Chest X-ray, PA view. Patient: 29 years old, sex M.
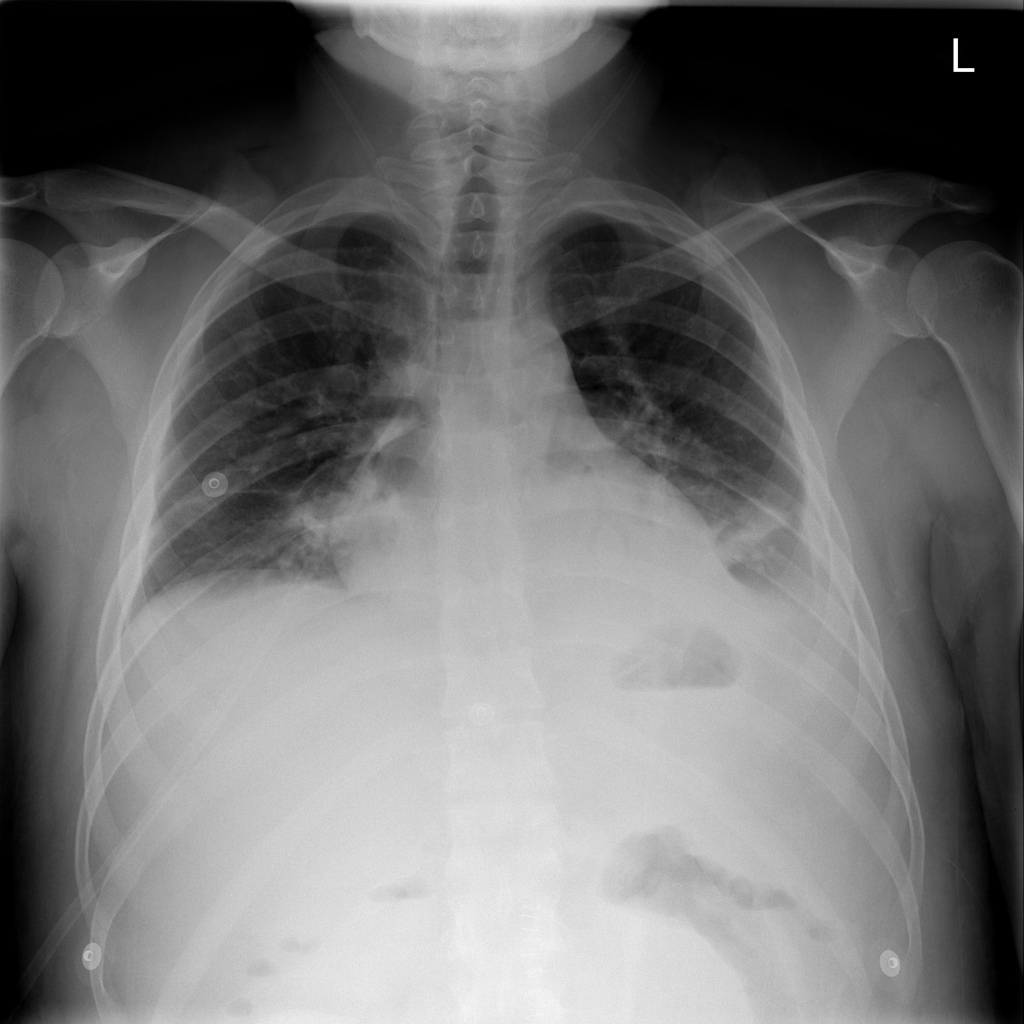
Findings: Atelectasis, Effusion, Infiltration